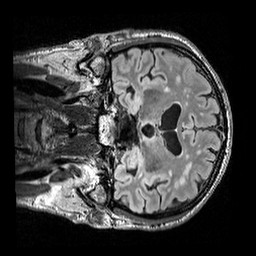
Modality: FLAIR
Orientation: coronal
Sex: male
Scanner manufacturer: siemens
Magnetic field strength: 3 T
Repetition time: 5 s
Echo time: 0.395 s